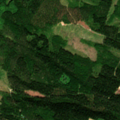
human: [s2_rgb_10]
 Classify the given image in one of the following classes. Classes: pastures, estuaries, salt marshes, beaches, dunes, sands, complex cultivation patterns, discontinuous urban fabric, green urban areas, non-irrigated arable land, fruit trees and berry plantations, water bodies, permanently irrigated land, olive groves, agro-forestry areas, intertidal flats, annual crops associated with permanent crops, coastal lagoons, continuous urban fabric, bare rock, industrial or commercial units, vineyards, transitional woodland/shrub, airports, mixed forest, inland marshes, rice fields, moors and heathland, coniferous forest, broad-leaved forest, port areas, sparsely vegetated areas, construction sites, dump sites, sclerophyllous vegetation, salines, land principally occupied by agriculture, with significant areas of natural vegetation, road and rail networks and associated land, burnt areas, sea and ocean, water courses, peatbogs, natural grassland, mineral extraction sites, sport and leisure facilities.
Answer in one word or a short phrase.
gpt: land principally occupied by agriculture, with significant areas of natural vegetation, broad-leaved forest, coniferous forest, mixed forest, transitional woodland/shrub